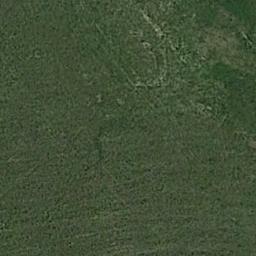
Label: meadow